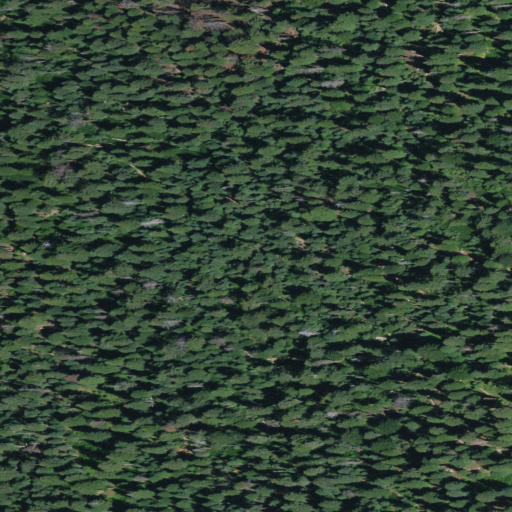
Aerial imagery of plain(s) in California named Haypress Meadows containing only evergreen forest